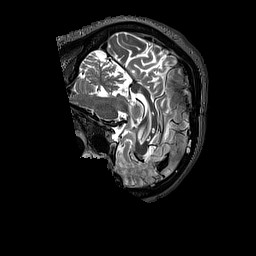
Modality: T2w
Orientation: sagittal
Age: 62
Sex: female
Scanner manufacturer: siemens
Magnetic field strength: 3 T
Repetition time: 3.2 s
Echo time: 0.567 s